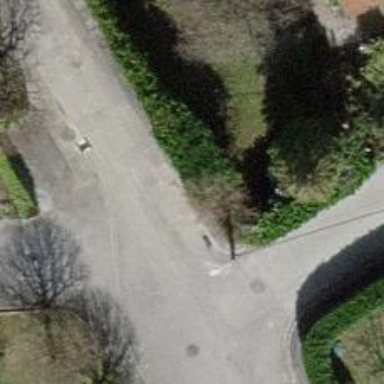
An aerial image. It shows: Brown street cabinet used for postal service.